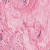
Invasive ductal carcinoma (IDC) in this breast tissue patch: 0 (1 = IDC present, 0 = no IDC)